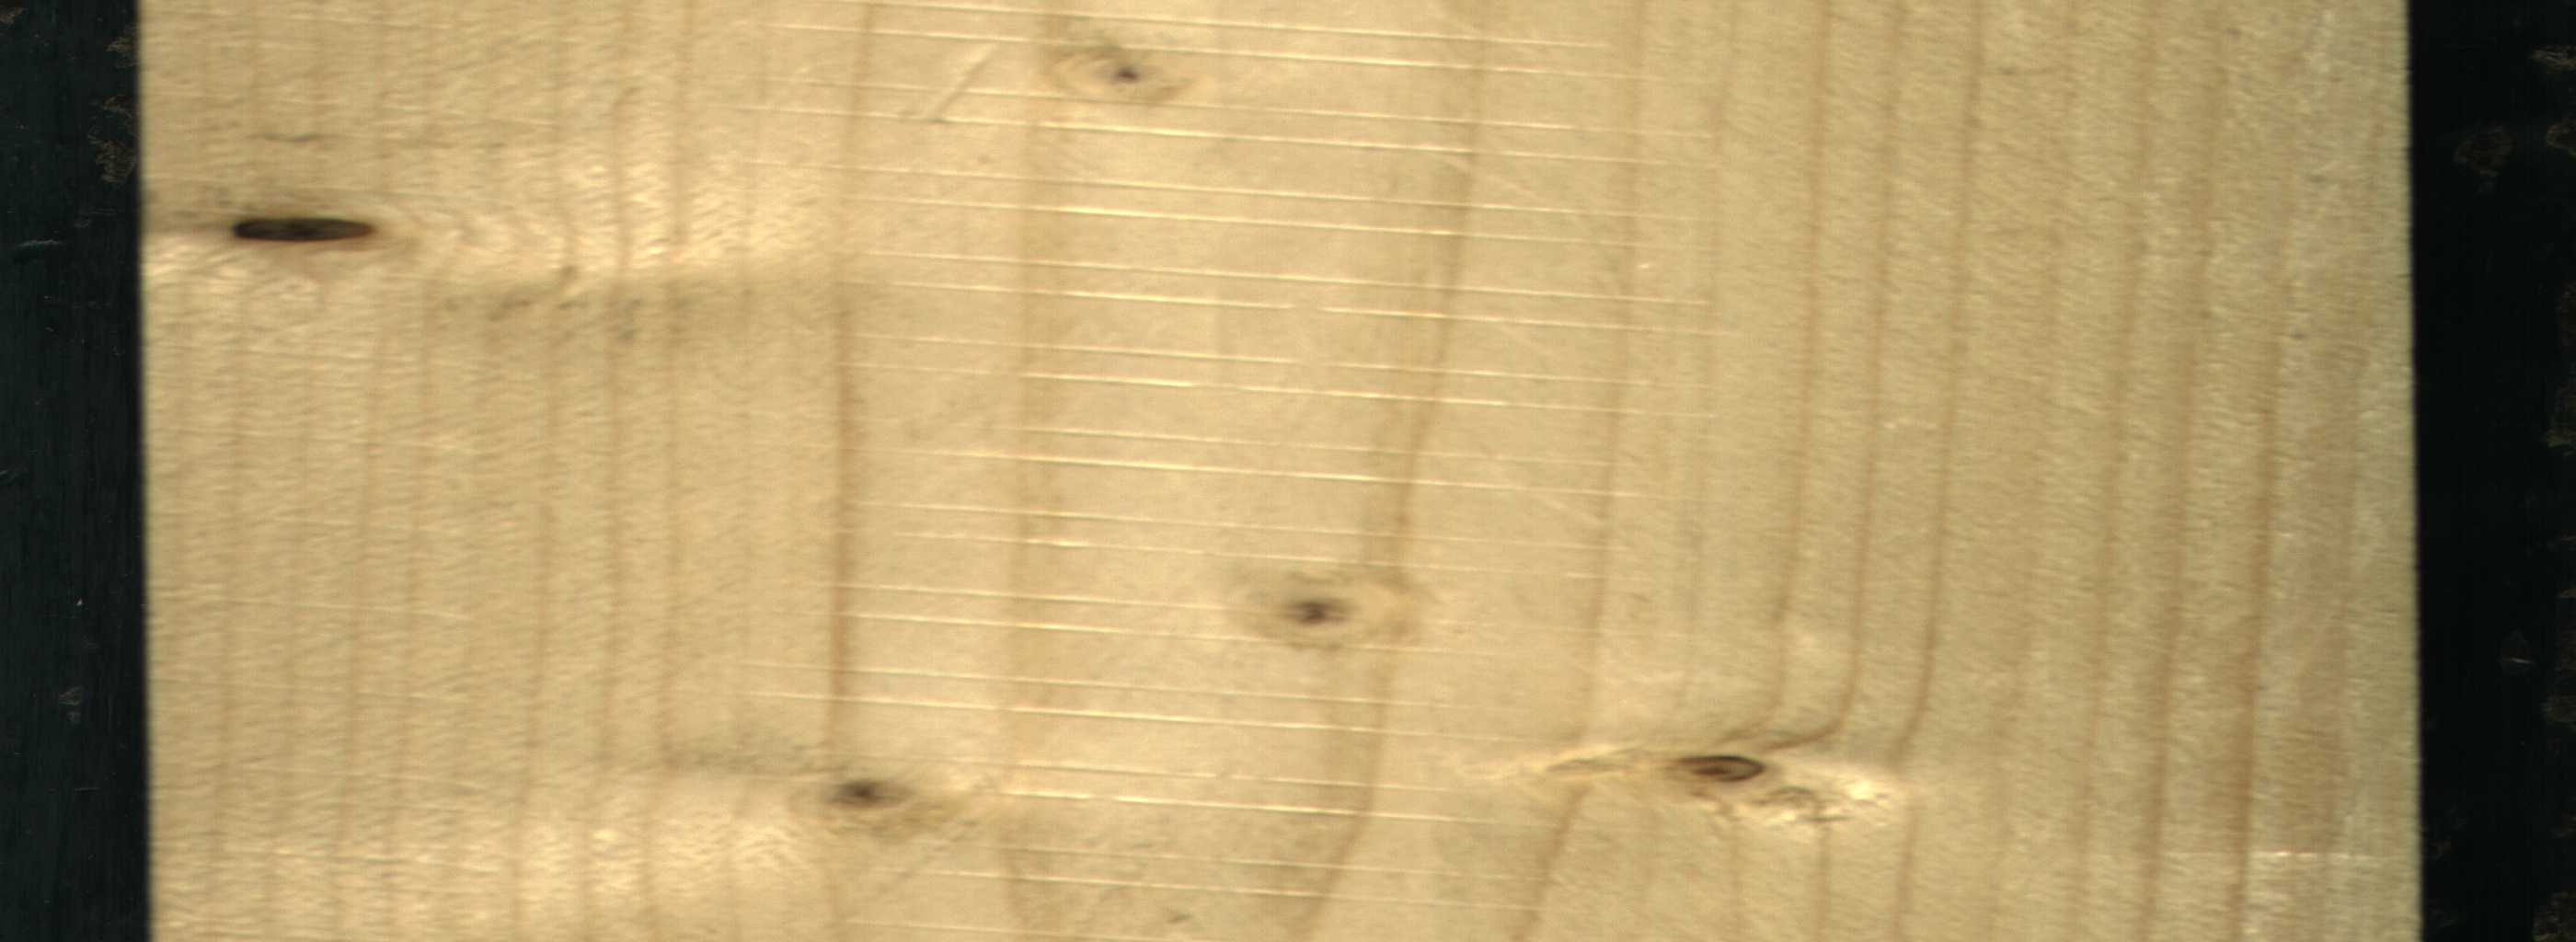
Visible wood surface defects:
Dead_Knot
Dead_Knot
Live_Knot
Live_Knot
Live_Knot
Live_Knot